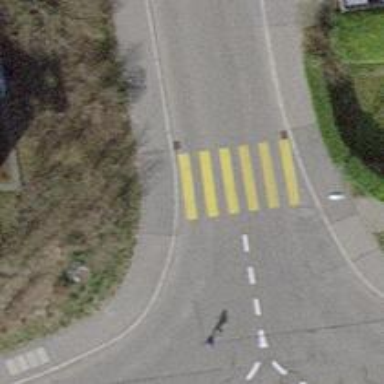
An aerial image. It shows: Zebra crossing on the road.